CT reconstruction: convct
Segmentation target: spine
Patient: F, age 64
ISS stage: Stage 2
Metal implant: no
Axial slice:
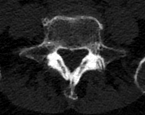
Sagittal slice:
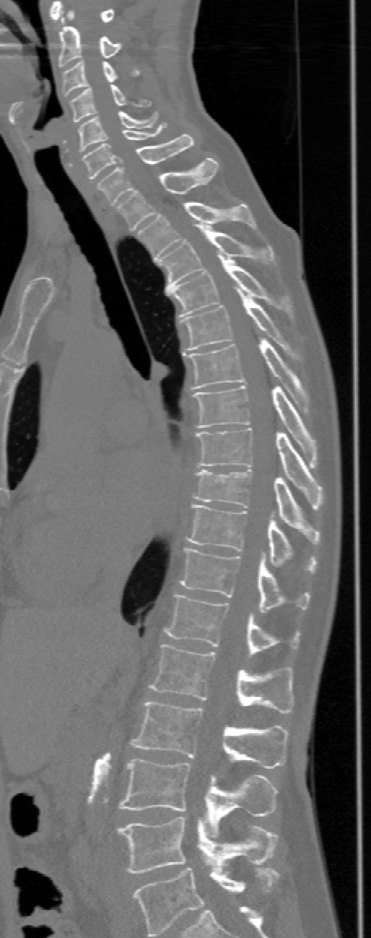